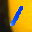
Label: 1